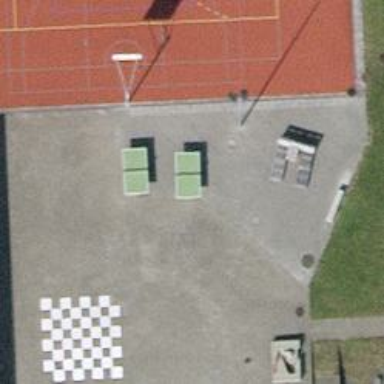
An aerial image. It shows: Pitch for leisure activities.